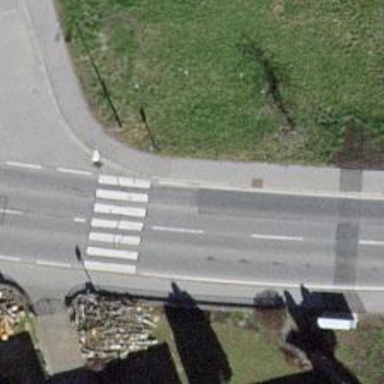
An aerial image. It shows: Uncontrolled zebra crossing with white markings.